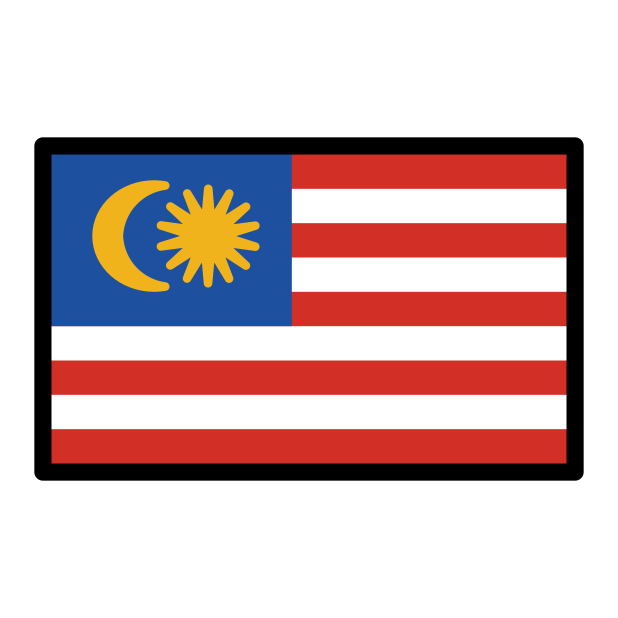
flag: Malaysia